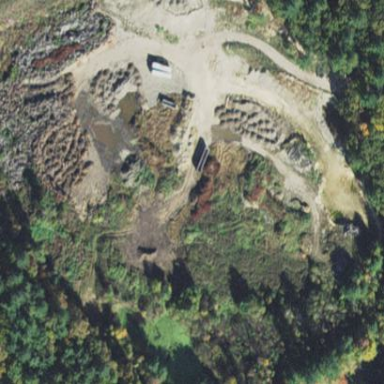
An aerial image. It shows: Quarry with gravel and sand resources.